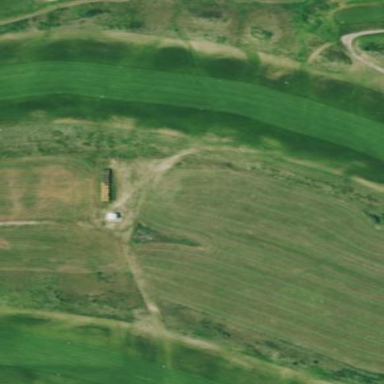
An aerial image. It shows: Grassy area designated as golf fairway.